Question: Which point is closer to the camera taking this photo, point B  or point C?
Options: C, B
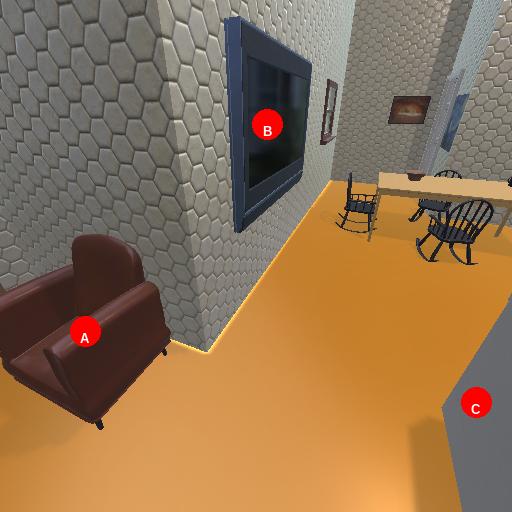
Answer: C